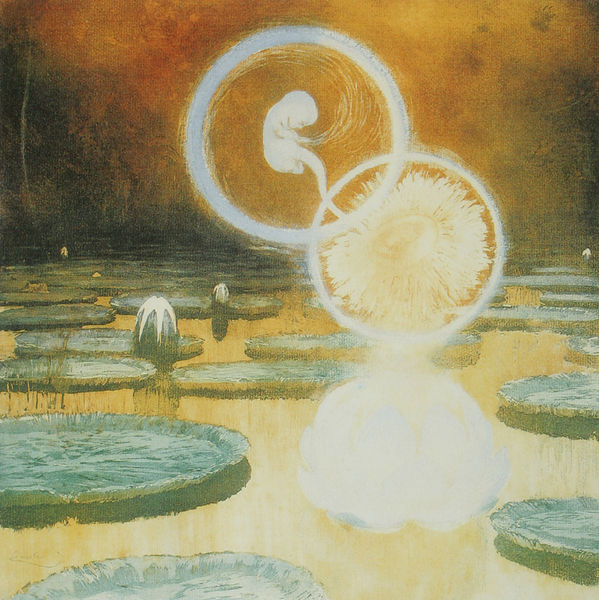
Titel: Das Prinzip des Lebens
Künstler: Frantiszek Kupka
Standort: Paris
Institution: Musée National d'Art Moderne - Centre Georges Pompidou
Schlagwörter: baum, blätter, wasser, weiß, gelb, grün, ocker, see, teich, licht, orange, kind, wald, kreis, rund, surrealismus, helligkeit, kreise, runge, knospe, knospen, seerosen, geburt, lotus, embryo, naberschnur, placenta